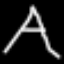
Label: The Eiffel Tower